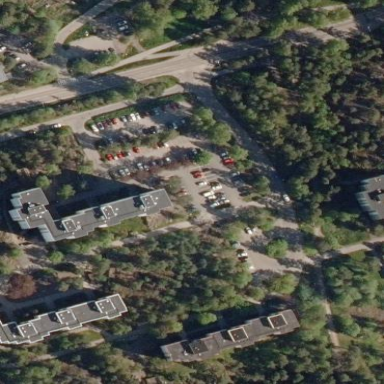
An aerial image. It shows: Parking area with surface.